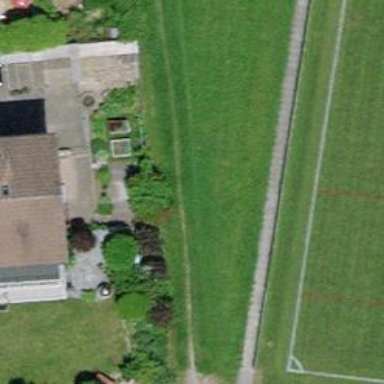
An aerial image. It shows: Grass path.